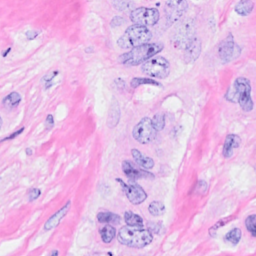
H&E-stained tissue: Breast